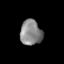
Tissue: prostate
Cell type: Epithelial cells
Senescence score: 0.3556
Nuclear area (px): 529
Mean DAPI intensity: 136.771